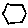
Label: hexagon